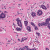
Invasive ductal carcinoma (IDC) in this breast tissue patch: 0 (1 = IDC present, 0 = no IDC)